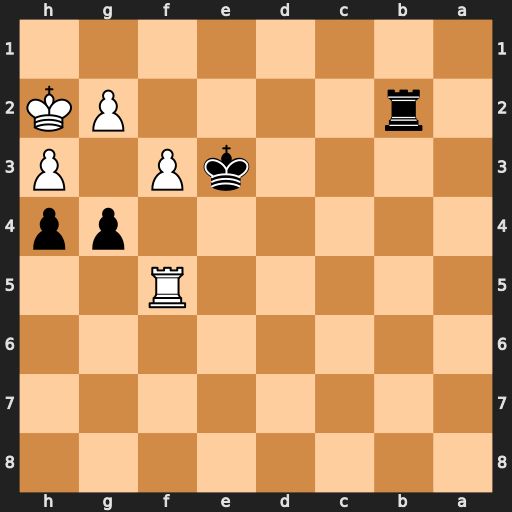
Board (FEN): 8/8/8/5R2/6pp/4kP1P/1r4PK/8
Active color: b
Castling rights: -
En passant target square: -
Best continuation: g3+ Kg1 Rb1#